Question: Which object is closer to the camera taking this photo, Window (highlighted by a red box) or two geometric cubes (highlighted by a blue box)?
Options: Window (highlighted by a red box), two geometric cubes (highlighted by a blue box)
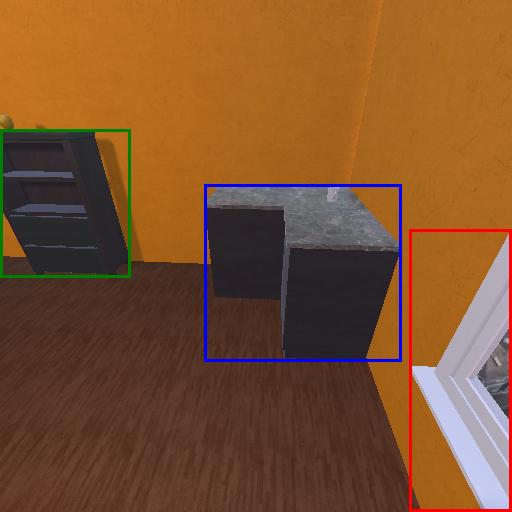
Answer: Window (highlighted by a red box)